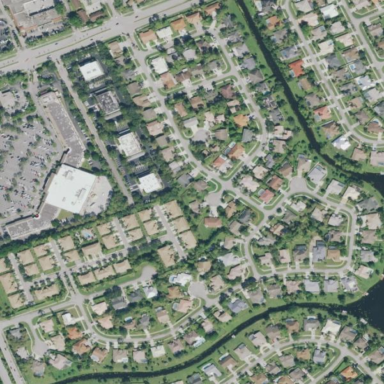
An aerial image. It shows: Charming neighbourhood.